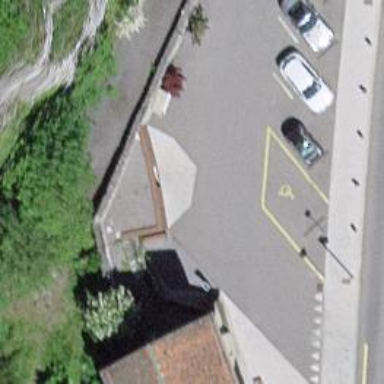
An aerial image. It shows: Toilets.